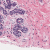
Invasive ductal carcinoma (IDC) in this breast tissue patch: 0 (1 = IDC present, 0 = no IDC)